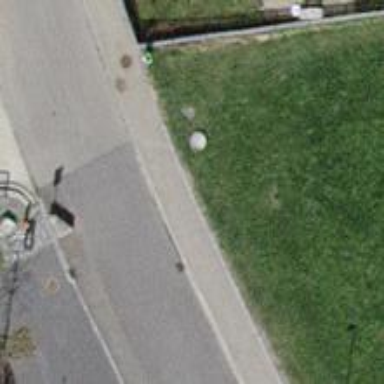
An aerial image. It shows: Sidewalk.